Question: I'm using Parse.com for my iOS application 8 ...
In parse database I created a new class called "Relationships", what I'm trying to do is prefix the user of my app to send a friend request to another user. I'm not using PFRelation because I need that friend request is not automatic, but accepted by the user.
In short, the user sends the request richeista of friendship and this remains within the class "Relationship" with the status "Waiting" until the subscriber does not accept the request.
Now I'm able to do everything I can:
- -
My problem is that if my user does not want more 'send the request can not' delete ..
I tried using the ["name of PFObject" deleteInBackground] but I can not delete anything ...
Can you help me figure out how to delete the newly created data from the database to parse?
'''
#pragma mark ADD FRIENDS
-(void)addFriendUserButtonPressed:(UITableViewCell *)customCell {
NSIndexPath *indexPath = [self.tableViewFindUser indexPathForCell:customCell];
PFObject *richiesta = [PFObject objectWithClassName:@"Relation"];
if (!isFiltered) {
PFUser *userFiltered = [self.userArray objectAtIndex:indexPath.row];
if (![self Is_InAttesa:userFiltered]) {
[richiesta setObject:userFiltered forKey:@"To_User"];
[richiesta setObject:[PFUser currentUser] forKey:@"From_User"];
[richiesta setObject:@"Pending" forKey:@"STATUS"];
[richiesta saveInBackground];
} else {
//[richiesta removeObject:[PFUser currentUser] forKey:@"From_User"];
//[richiesta setObject:userFiltered forKey:@"STATUS"];
//[richiesta saveInBackground];
}
}
else {
PFUser *userNotFiltered = [self.userFiltrati objectAtIndex:indexPath.row];
[richiesta setObject:userNotFiltered forKey:@"To_User"];
[richiesta setObject:[PFUser currentUser] forKey:@"From_User"];
[richiesta setObject:@"Pending" forKey:@"STATUS"];
[richiesta saveInBackground];
}
}
'''
This is the Boolean method that I created to recognize (through a query) if users are present in the list of pending friend requests
'''
-(BOOL)Is_InAttesa:(PFUser *)user_inattesa {
for (PFUser *userInAttesa in amiciInAttesaMutableArray) {
if ([[[userInAttesa objectForKey:@"To_User"]objectId] isEqualToString:user_inattesa.objectId]) {
return YES;
}
}
return NO;
}
'''

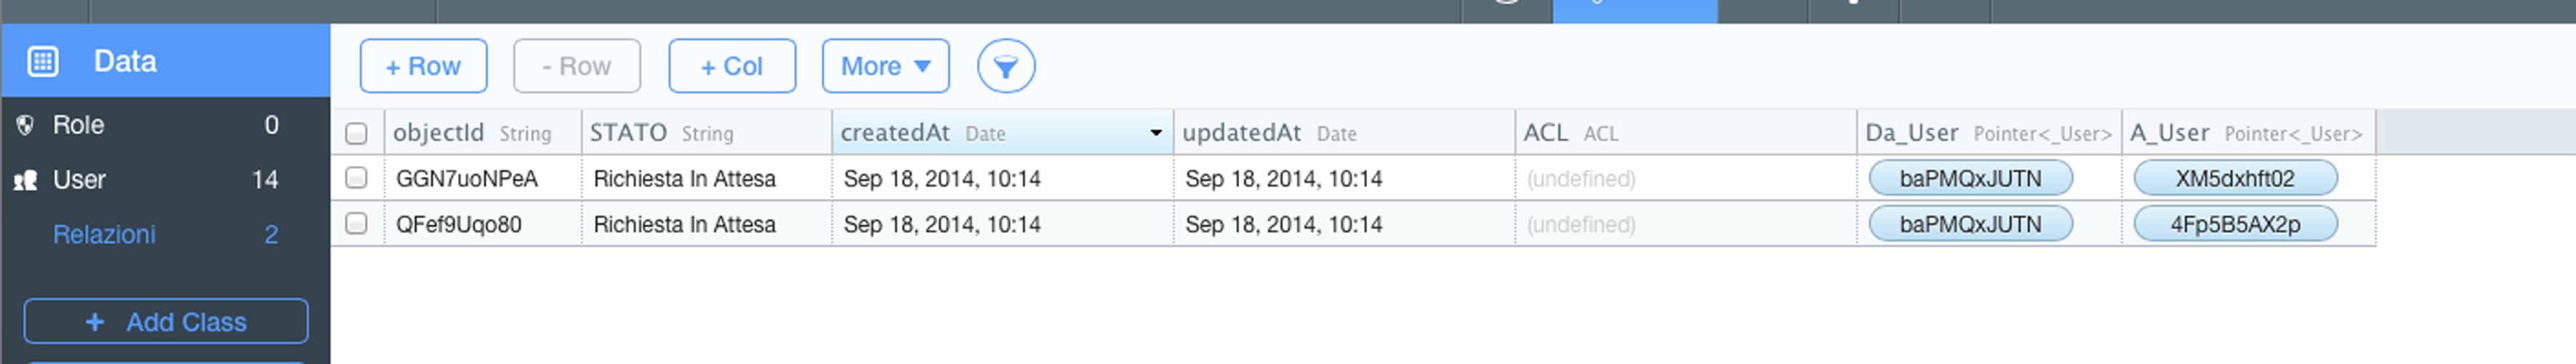
Answer: '''
-(void)addFriendUserButtonPressed:(UITableViewCell *)customCell {
NSIndexPath *indexPath = [self.tableViewFindUser indexPathForCell:customCell];
PFObject *richiesta = [PFObject objectWithClassName:NPFriendClass];
if (!isFiltered) {
PFUser *userFiltered = [self.userArray objectAtIndex:indexPath.row];
if (![self Is_InAttesa:userFiltered]) {
[richiesta setObject:userFiltered forKey:NPFriend_AUser];
[richiesta setObject:userFiltered.objectId forKey:@"OBJECT_USER_ID"];
[richiesta setObject:userFiltered.username forKey:@"Username"];
[richiesta setObject:[PFUser currentUser] forKey:NPFriend_DaUser];
[richiesta setObject:@"Richiesta In Attesa" forKey:NPFriendRequestStatus];
[richiesta saveInBackground];
} else {
PFQuery *query = [PFQuery queryWithClassName:NPFriendClass];
[query whereKey:NPFriend_DaUser equalTo:[PFUser currentUser]];
[query whereKey:NPFriendRequestStatus equalTo:@"Richiesta In Attesa"];
[query whereKey:@"OBJECT_USER_ID" equalTo:userFiltered.objectId];
[query includeKey:NPFriend_AUser];
[query findObjectsInBackgroundWithBlock:^(NSArray *objects, NSError *error) {
if(!error) {
for (PFObject *object in objects) {
NSLog(@"Successfully retrieved: %@", object);
[object deleteInBackground];
}
}
else {
NSLog(@"Error: %@", [error localizedDescription]);
}
}];
}
}
else {
PFUser *userNotFiltered = [self.userFiltrati objectAtIndex:indexPath.row];
[richiesta setObject:userNotFiltered forKey:NPFriend_AUser];
[richiesta setObject:[PFUser currentUser] forKey:NPFriend_DaUser];
[richiesta setObject:@"Richiesta In Attesa" forKey:NPFriendRequestStatus];
[richiesta saveInBackground];
}
}
'''
Hello Walle thanks again for your help you have been very kind and helpful ...
I fixed it this way and it seems to work ...
The only problem that remains is that it does not update the data immediately so the user can not figure out if you sent the request or not. The tableview is updated only if it does refresh the Tableview or change viewcontroller ..
I tried to redo do the query again as soon as the user sends a friend request but overlapping data and slows down the app ... How can I get the data refresh every minute without calling the query?
The idea of the button selected or not starch could be good? I'm trying but maybe something wrong because I can not get it to work